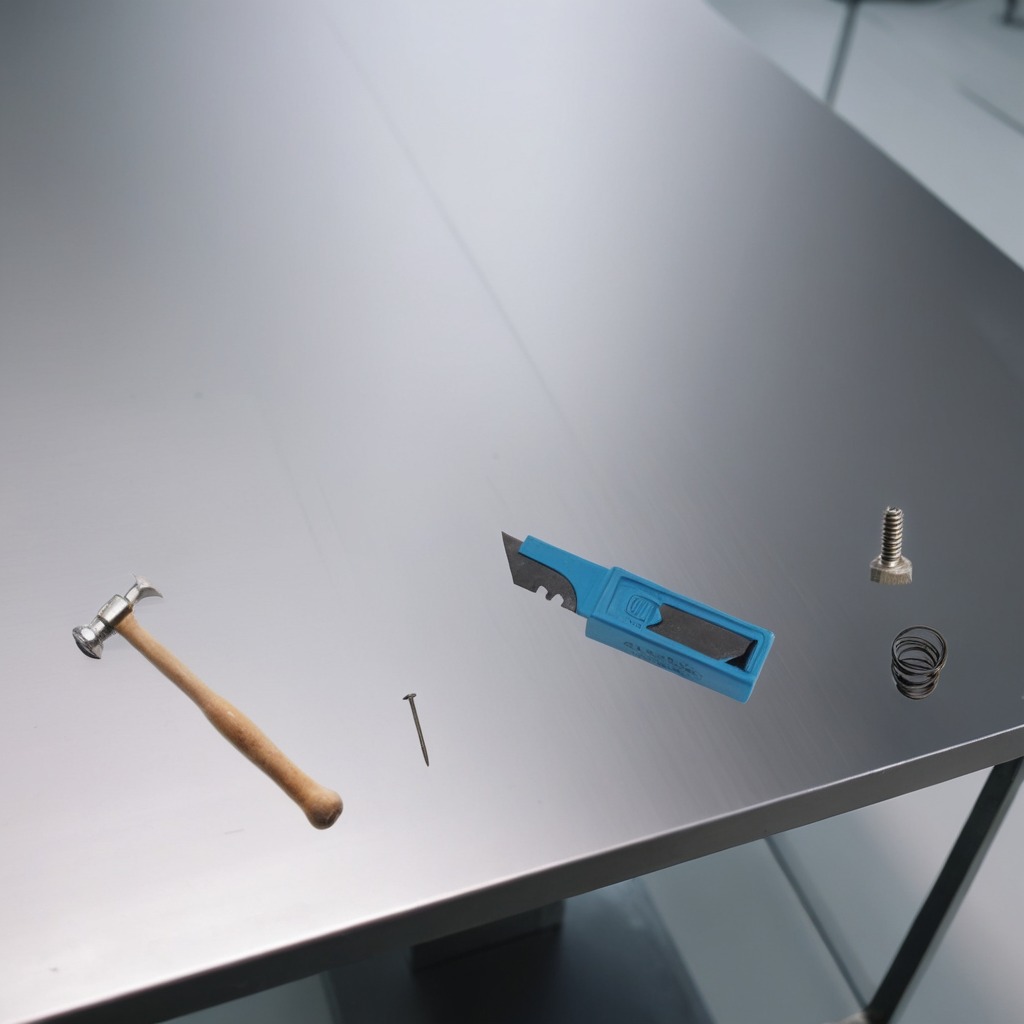
A utility knife, a metal machine screw, an iron nail, a hammer, and a coiled metal spring are lying on the stainless steel table.